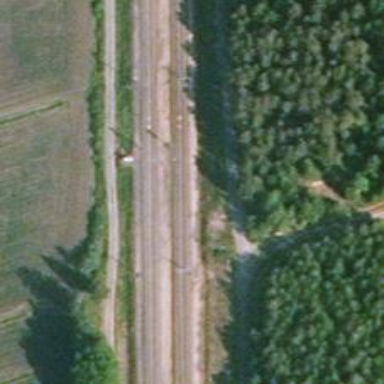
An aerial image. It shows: Railway track with continuous electrified contact lines.